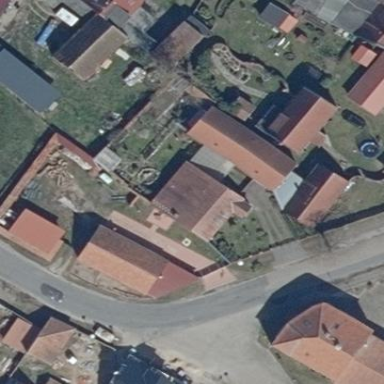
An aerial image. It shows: Simple and straightforward house.